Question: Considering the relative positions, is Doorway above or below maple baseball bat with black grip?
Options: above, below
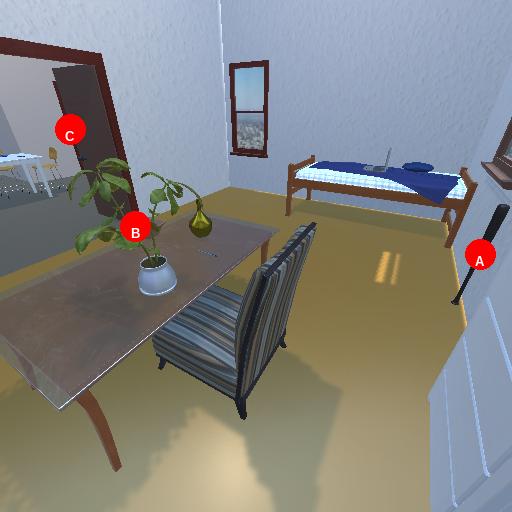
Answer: above